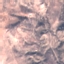
Land use / land cover class: HerbaceousVegetation